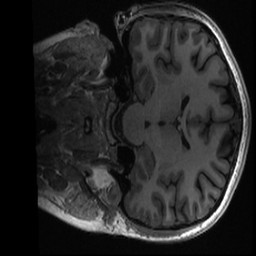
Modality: T1w
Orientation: coronal
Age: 18
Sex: female